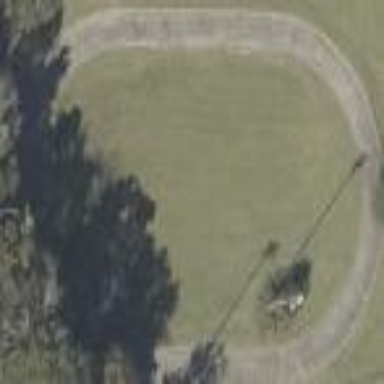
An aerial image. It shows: Track located within leisure land area.